Question: I'm using VS2010, a Visual C++ project.
I've declared my var to store some options to be shown in a control:
'''
System::String^ * operaciones;
'''
Now, in my 'void InitializeComponent(void)', I'm trying to load to this var the options I want to load later. I tried several ways and no one could even compile.
I've:
'''
operaciones = { "Umbralizado" ,
"ROI" ,
"Contornos" ,
"DFT" ,
"R - V"};
'''
Which seems fine (to me) in order to fill the 'String^ *'. However, I'm getting:
'''
Error 2 error C2059: error de sintaxis : '{' c:\...\Form1.h 98
Error 3 error C2143: error de sintaxis : falta ';' delante de '{' c:\...\Form1.h 98
'''
Translated messages:
'''
Syntax error: '{'
A ';' is missing before '{'
'''
If I comment the initialization, my program compiles fine, so it's not because I missed a '{' nor ';' before it.
I've looked for <URL> errors, but I still can't find out what am I doing wrong. I think it's like "can't see the forest for its trees", it can't be so difficult to do it.
: I've changed it to managed array, but I'm still getting the same errors. I've cleaned and then build again with VS, but nothing new happened:

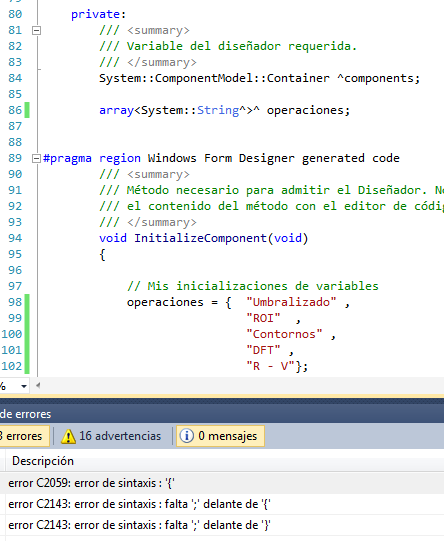
Answer: You cannot get this going, it is illegal to store managed objects in an unmanaged array. Or to reference them with an unmanaged pointer. The garbage collector can never correctly find the objects back, it be a managed array. The compiler will not produce a decent error message to help you discover this basic fact.
Proper syntax is:
'''
array<String^>^ operations = { "foo", "bar", "baz" };
'''